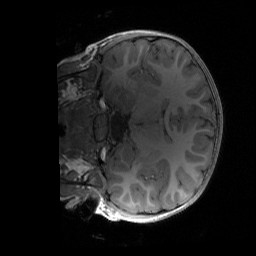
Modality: T1w
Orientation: coronal
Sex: male
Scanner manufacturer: siemens
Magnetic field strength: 3 T
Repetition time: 1.9 s
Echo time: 0.00243 s